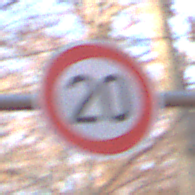
Verkehrszeichen: Geschwindigkeit20
Umgebung: Outdoor, Nature
Tageszeit: SunriseSunset
Wetter: Clear
Licht: Natural
Jahreszeit: Autumn
Kontrast: HighContrast